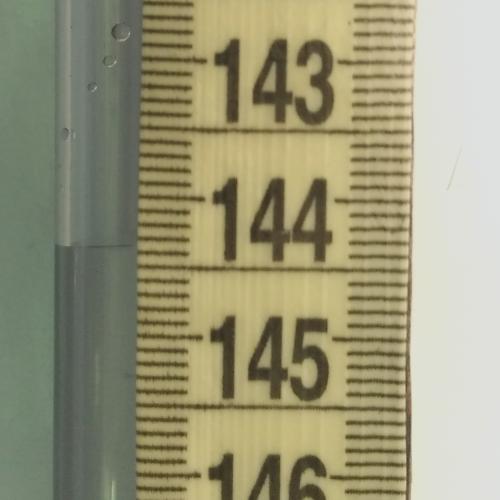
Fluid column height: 144.4 cm